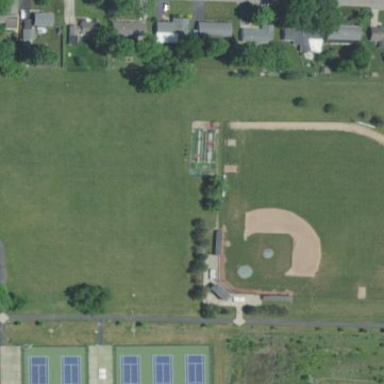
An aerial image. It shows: Baseball pitch for leisure and sports activities.